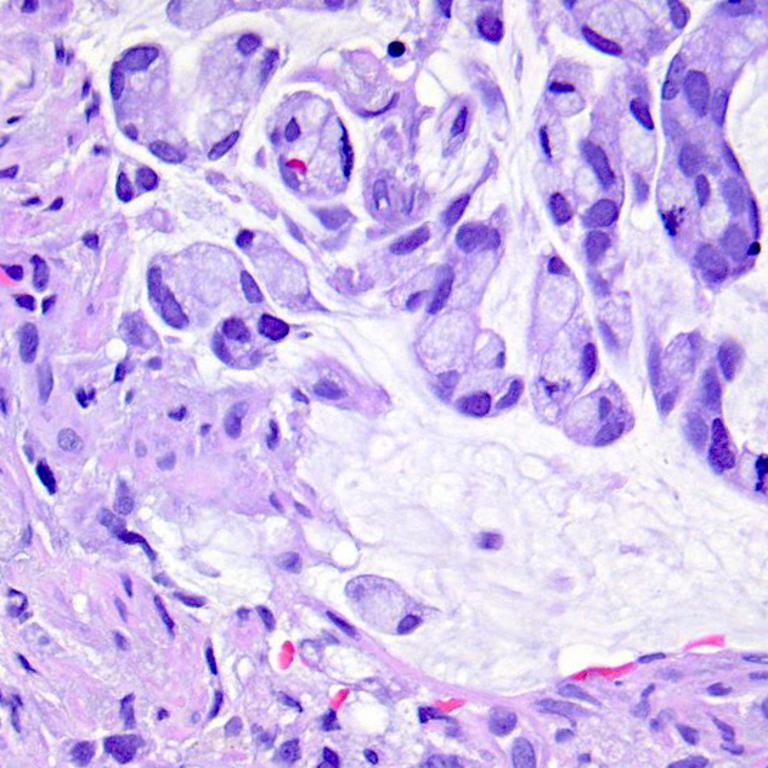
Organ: colon
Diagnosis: adenocarcinomas